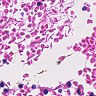
Metastatic tissue present: no